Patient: sex M, age 85
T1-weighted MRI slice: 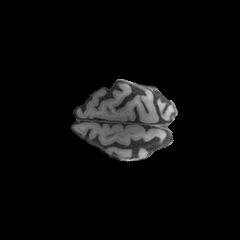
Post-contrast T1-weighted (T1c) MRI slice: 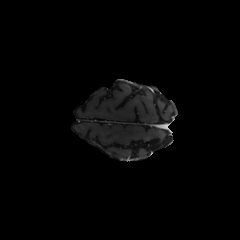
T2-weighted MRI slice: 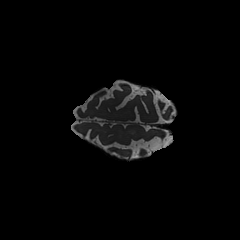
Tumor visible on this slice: no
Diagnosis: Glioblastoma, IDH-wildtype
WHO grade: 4